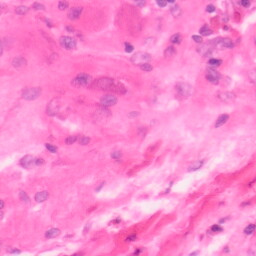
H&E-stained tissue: Colon